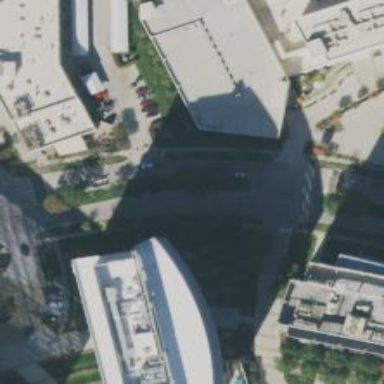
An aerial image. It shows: Commercial building.